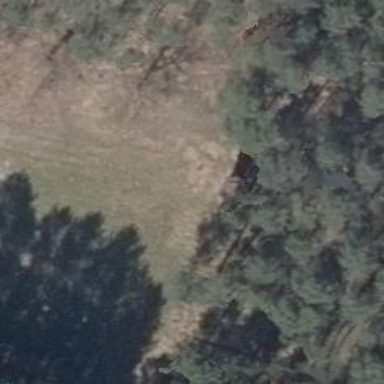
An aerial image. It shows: Hunting stand.